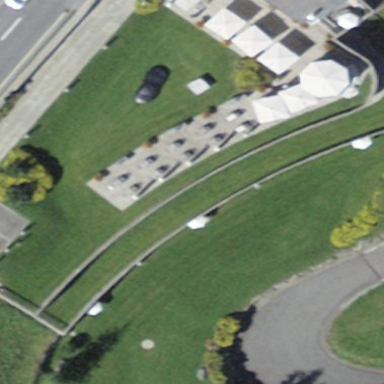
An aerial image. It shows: Hotel building.